Field crop: tomato
Growth stage: 2
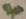
Species: solanum